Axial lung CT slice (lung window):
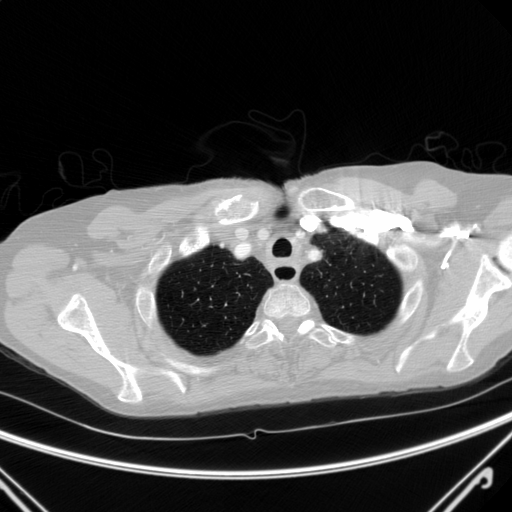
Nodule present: no